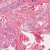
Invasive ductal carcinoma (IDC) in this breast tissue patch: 0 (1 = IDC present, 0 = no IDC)